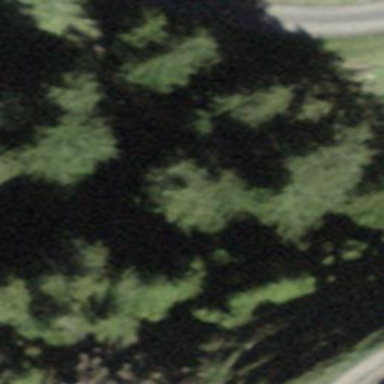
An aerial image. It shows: Forest area.